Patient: sex M, age 45
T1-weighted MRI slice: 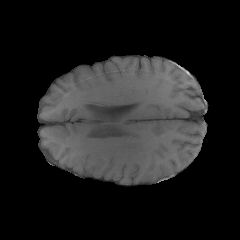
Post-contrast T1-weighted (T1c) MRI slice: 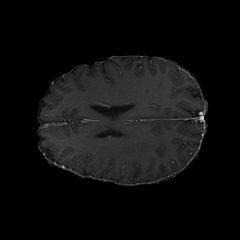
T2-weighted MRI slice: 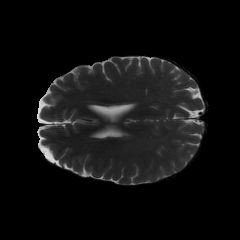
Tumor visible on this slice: no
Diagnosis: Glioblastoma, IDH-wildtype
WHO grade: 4